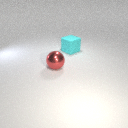
large cyan rubber cube to the right of large red metal sphere